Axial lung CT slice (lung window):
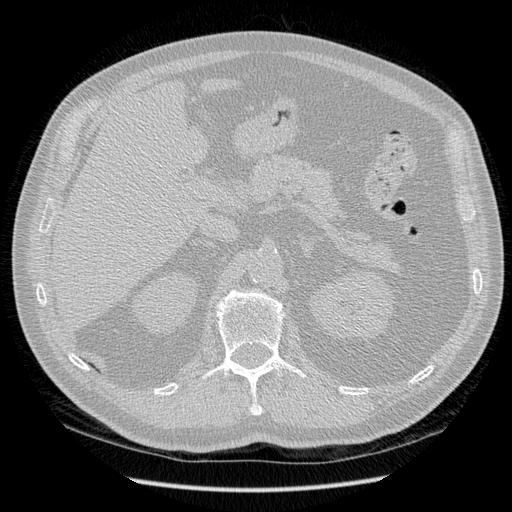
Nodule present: no